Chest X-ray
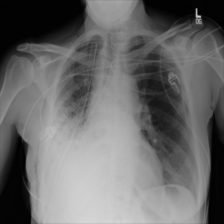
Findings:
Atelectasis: negative
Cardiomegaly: negative
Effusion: negative
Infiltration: negative
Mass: negative
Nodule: negative
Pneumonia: negative
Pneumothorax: positive
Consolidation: negative
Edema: negative
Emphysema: positive
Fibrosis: negative
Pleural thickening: negative
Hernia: negative